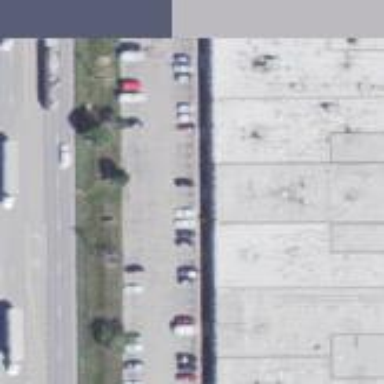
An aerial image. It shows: Warehouse building.